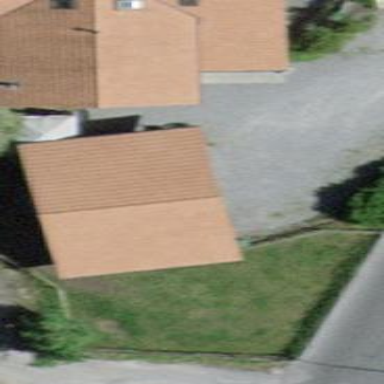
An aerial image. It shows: View of roof of building.